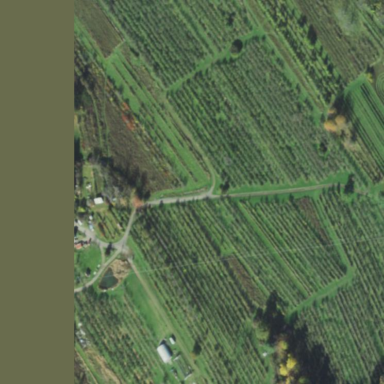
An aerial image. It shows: Orchard with apple and cherry trees.